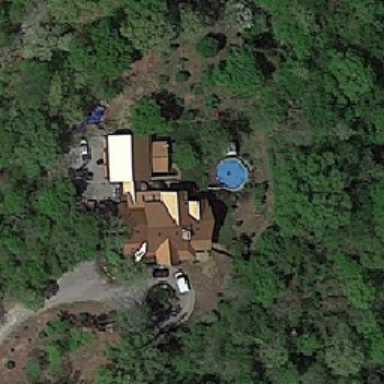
There is a brown roof house in the center of the forest .